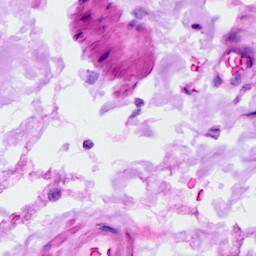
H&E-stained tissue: Ovarian